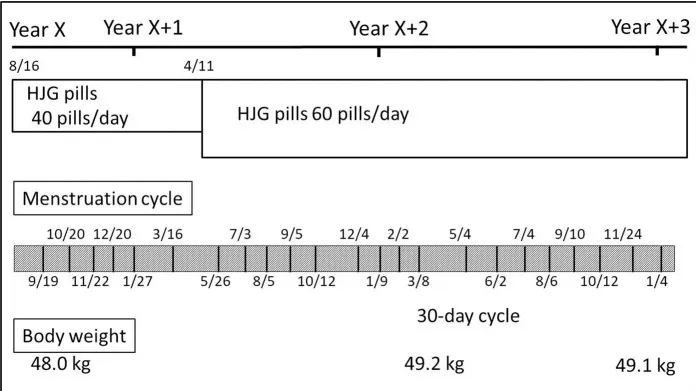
Case 2. Progress chart 2.
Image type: chart (chart)